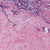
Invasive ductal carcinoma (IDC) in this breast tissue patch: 1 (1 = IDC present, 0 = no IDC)